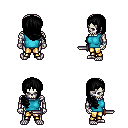
a pixel art fantasy rpg character, male body template, skeleton, teal sleeveless shirt, gold greaves, black right-swept hairstyle, dagger, four views (front, back, left, right), 2x2 character sprite sheet, small pixel art, hard edges, no anti-aliasing